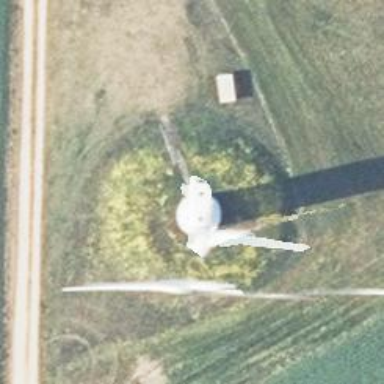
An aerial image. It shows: Wind generator using wind turbines of horizontal axis.